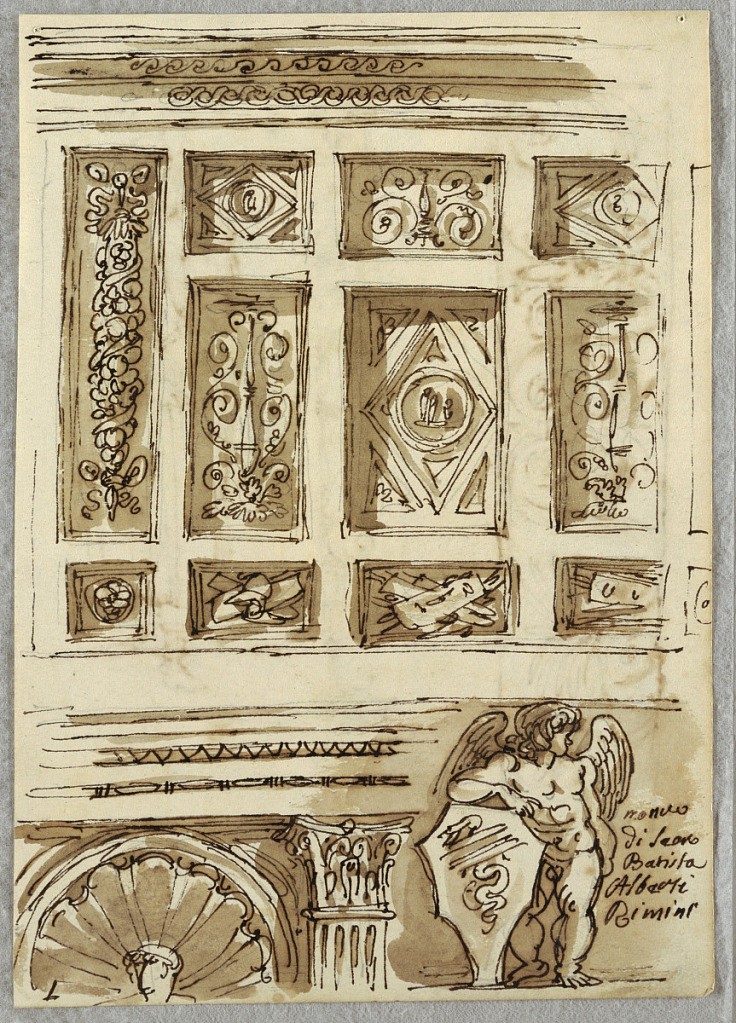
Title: Sketchbook Page: Ceiling and Architectural Details, Tempio Malatestiano, Rimini
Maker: Felice Giani, Italian, 1758–1823
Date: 1810–20
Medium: Pen and brown ink, brush and light brown wash over traces of black chalk on white laid paper
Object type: Sketchbook folio
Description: Upper section of drawing of coffered ceiling with decorations of garlands, grotesques, trophies, and one figurative roundel. Belowan architrave with moldings, top of shell-niche with head, and corinthian capital.  At lower right, winged putto holding shield.  Putto, shell niche, and capital from Capella di Sigismondo, Tempio Malatestiano.